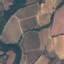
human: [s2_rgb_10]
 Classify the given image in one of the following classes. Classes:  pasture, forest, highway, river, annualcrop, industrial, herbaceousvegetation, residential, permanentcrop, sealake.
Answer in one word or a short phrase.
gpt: PermanentCrop